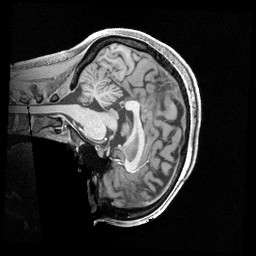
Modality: T1w
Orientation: sagittal
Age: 27
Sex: female
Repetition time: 2.4 s
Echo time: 0.00222 s